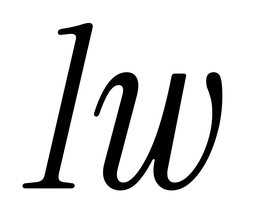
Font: InstrumentSerif-Italic